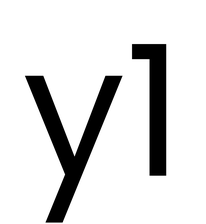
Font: Poppins-Regular